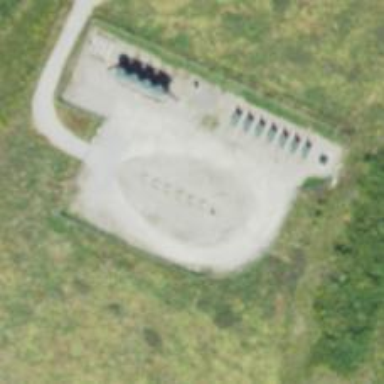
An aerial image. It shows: Petroleum well.